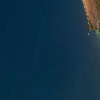
Label: water